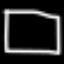
Label: square